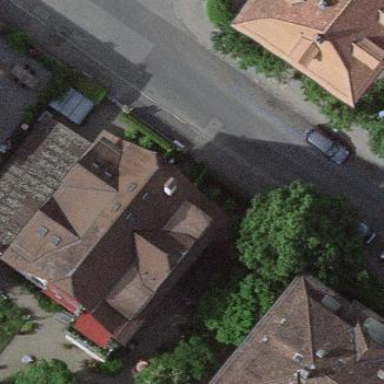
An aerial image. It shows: Residential building with half-hipped roof shape.